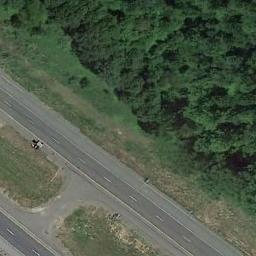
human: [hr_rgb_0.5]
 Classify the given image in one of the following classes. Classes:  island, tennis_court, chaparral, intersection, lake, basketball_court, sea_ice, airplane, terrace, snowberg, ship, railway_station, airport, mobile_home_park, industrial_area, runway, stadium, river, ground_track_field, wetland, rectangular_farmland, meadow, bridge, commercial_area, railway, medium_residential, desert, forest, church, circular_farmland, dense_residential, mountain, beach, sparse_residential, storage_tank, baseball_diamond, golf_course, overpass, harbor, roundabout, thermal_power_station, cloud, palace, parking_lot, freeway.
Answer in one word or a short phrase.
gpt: freeway